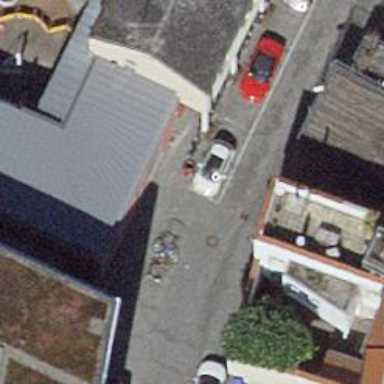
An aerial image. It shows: Bicycle parking area with stands.